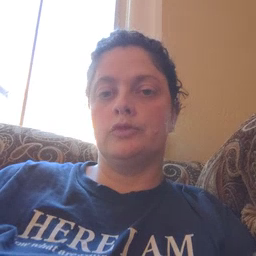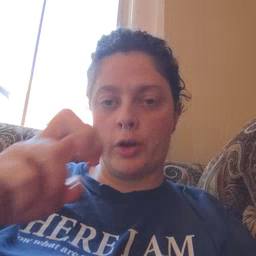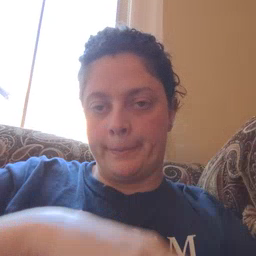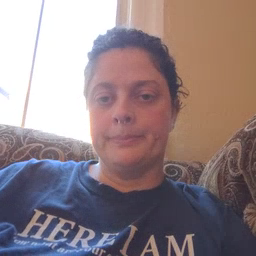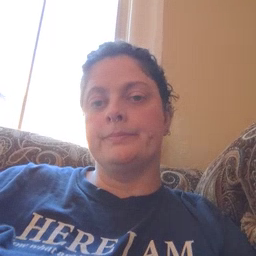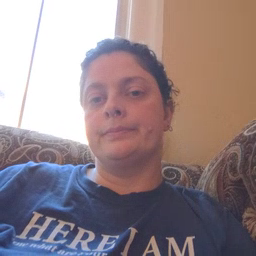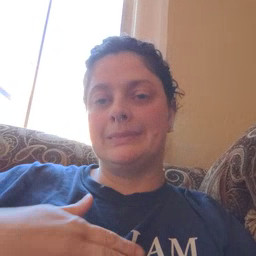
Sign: jump